Question: I have some weather-related data that is highly seasonal, what i want to do is
to identify some 'outliers' and change these outliers to reasonable values (i dont wan't to remove them).
I'm using the filter from the package to identify and correct these outliers, but the problem is that some seasonal-peaks are being lowered too much. I guess
this function doesn't take into account seasonality.
The plot below shows this (window of 24 months), the red line is the filtered data.
Is there a way to correct this?In other words, take the 'peaks' and average them between seasons?
Thanks!

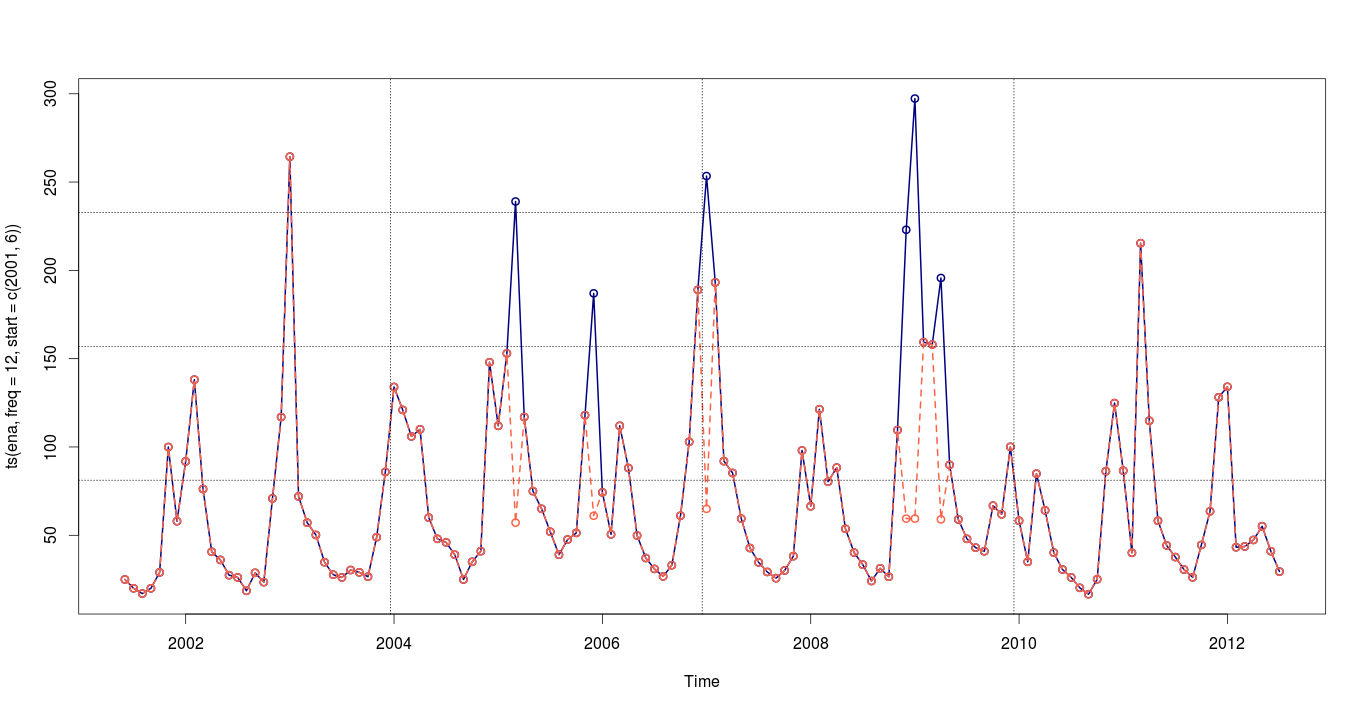
Answer: As suggested by @Michael, here's some code that remove the seasonal component, apply a outlier filter on the remaining serie, and adds the seasonal component again (use by your own risk):
'''
filter.outliers = function(serie.orig)
{
require(forecast)
require(pracma)
## get a stl decomposition object
stl.decomp = stl(serie.orig, s.window = 'periodic', t.window = 13, robust = T)
## remove the seasonal component
serie.desaz = seasadj(stl.decomp)
## apply a hampel filter
serie.desaz2 = hampel(serie.desaz, k = 12)$y
## put back the seasonal component
return(serie.desaz2 + stl.decomp$time.series[, 'seasonal'])
}
'''